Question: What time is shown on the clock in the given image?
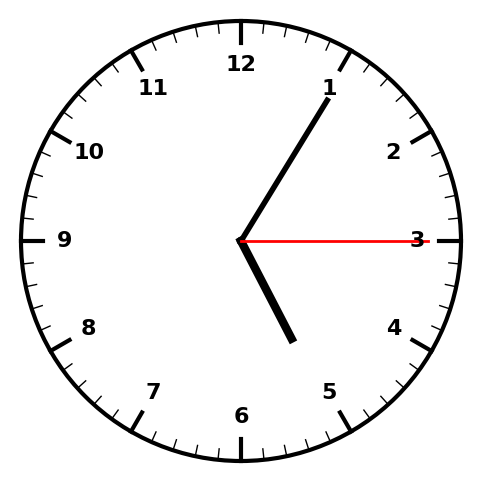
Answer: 05:05:15